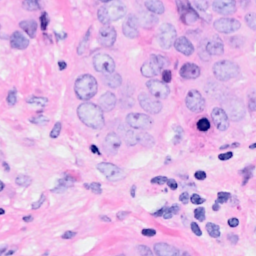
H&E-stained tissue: Breast